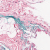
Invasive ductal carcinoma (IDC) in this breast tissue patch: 0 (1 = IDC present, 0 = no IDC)